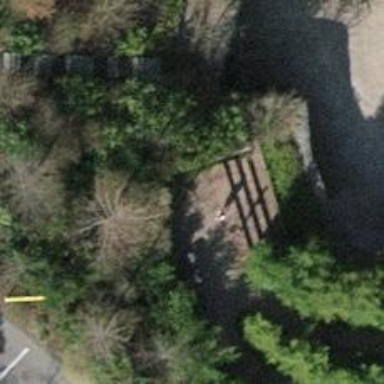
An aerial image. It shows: Bench for seating.